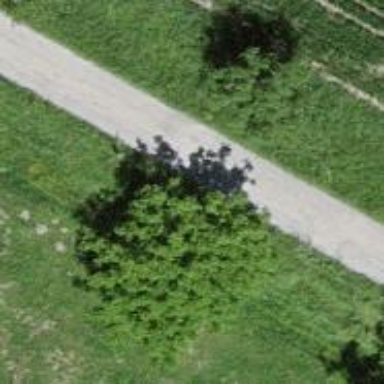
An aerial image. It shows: Single tag "natural: tree."